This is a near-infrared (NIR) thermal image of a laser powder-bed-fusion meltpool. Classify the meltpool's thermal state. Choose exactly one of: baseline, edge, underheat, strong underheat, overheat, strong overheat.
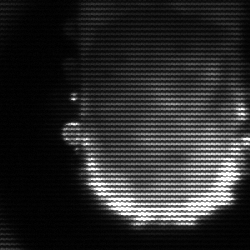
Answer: baseline